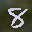
Label: 8